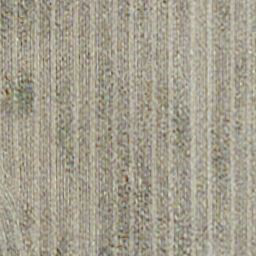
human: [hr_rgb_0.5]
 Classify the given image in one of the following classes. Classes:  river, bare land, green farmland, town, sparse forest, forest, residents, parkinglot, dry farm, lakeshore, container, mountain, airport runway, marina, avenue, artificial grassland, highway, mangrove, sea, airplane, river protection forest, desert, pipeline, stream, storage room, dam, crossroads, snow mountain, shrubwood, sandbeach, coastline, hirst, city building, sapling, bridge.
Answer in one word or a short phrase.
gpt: dry farm